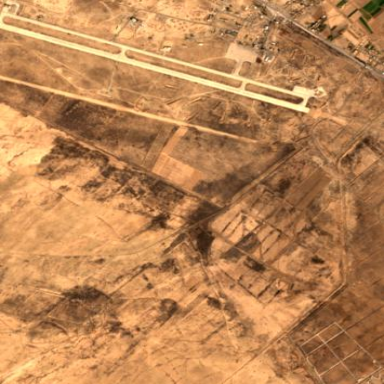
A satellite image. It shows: Military airfield within larger aerodrome designated for military and public use.